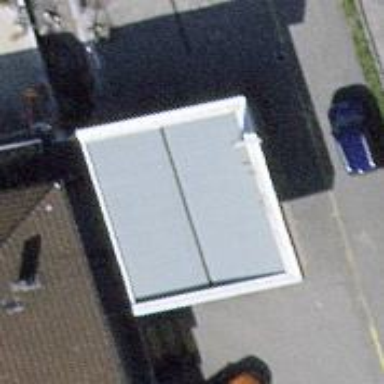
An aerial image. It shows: Fuel station.